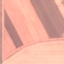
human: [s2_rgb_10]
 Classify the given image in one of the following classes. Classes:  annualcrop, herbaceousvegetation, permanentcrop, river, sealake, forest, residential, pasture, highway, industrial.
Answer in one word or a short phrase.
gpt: AnnualCrop